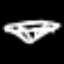
Label: diamond